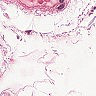
Metastatic tissue present: no